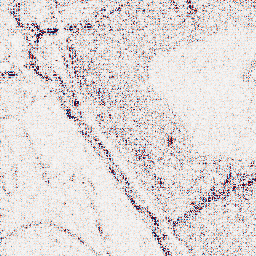
Category: wavelet
Decomposition family: wavelet_biorthogonal
Decomposition parameters: wavelet: bior5.5
level: 1
Upsampling method: quadratic
Upsampling parameters: scale: 4
Upsampling scale: 4